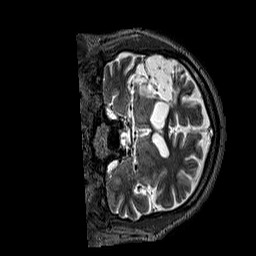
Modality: T2w
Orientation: coronal
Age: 54
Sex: male
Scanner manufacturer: siemens
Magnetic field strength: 3 T
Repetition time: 3.2 s
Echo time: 0.567 s